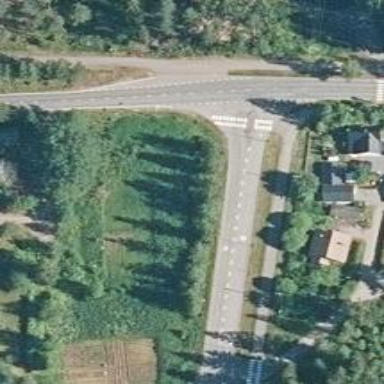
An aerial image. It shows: Road with "give way" sign.